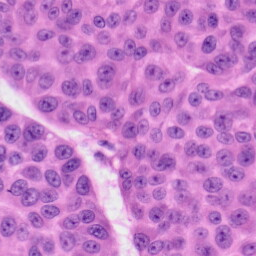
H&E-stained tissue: Skin